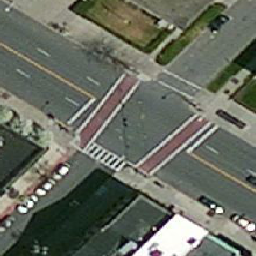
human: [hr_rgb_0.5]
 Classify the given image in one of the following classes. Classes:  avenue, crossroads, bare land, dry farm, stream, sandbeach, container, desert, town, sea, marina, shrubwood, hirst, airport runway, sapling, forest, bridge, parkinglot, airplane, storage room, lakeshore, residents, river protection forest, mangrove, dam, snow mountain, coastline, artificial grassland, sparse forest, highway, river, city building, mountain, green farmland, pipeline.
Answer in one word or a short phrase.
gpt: crossroads